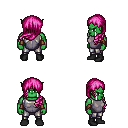
a pixel art fantasy rpg character, male body template, orc, green skin, steel chest armor, metal pants, pink left-swept hairstyle, leather bracers, black shoes, four views (front, back, left, right), 2x2 character sprite sheet, small pixel art, hard edges, no anti-aliasing